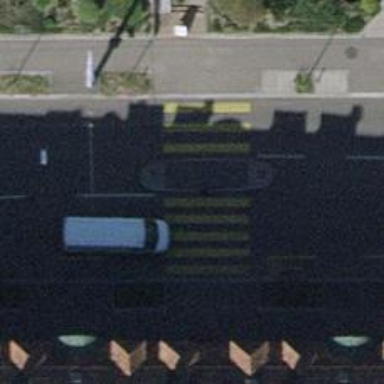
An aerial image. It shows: Uncontrolled zebra crossing with pedestrian island.